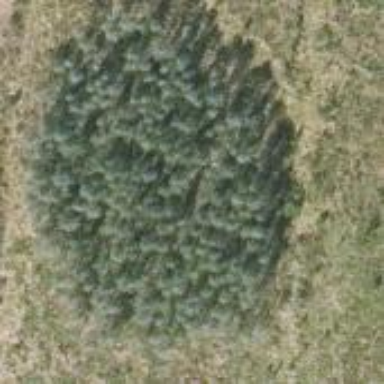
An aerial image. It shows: Woodland with needle-leaved trees.